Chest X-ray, PA view. Patient: 41 years old, sex M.
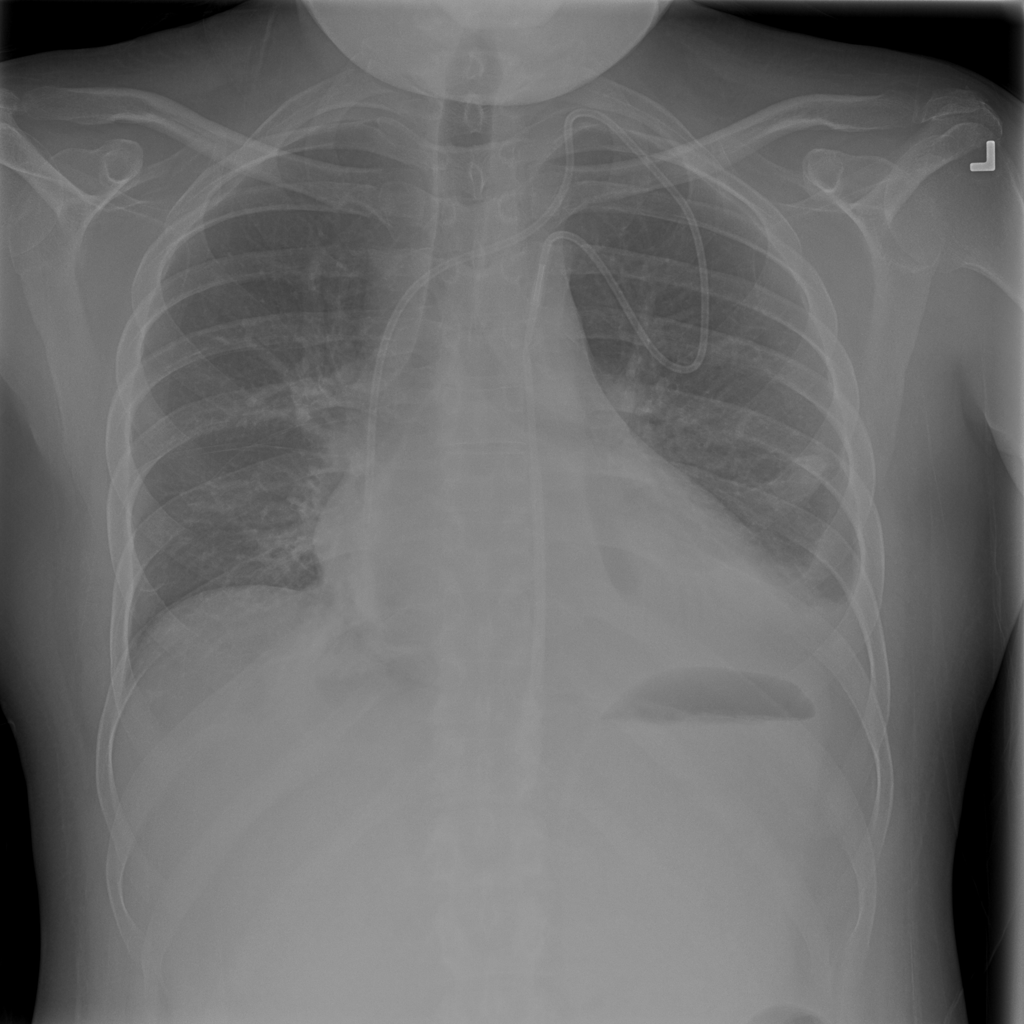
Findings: Atelectasis, Effusion